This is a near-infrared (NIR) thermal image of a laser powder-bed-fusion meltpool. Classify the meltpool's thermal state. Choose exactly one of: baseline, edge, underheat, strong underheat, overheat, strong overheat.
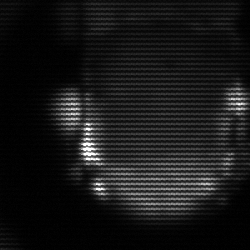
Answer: baseline